Question: I'm confused as to what file formats are acceptable for SQLiteDatabase. I want to use my pre-existing database which I created in SQLite Database Browser. There are export options to an SQL, CSV, and text file. I've tried opening the file as a text file and SQL file in Notepad++, and all I see is a CREATE TABLE command with INSERTS (that I made through SQLite Database Browser). I've used these files with the code that has been referenced since 2009: <URL> but the code at that link is not working for me. The file either cannot be opened for copying, or it can be opened but once a query is attempted I get an error saying that "table name" no such table can be found.
Code:
'''
public class DatabaseHelper extends SQLiteOpenHelper {
public final static int DB_VERSION = 1;
public final static String DB_PATH = "/data/data/seattle.tourists/databases/";
public final static String DB_NAME = "attractioninfo";
Context myContext;
public DatabaseHelper(Context context ) {
super( context, DB_NAME, null, DB_VERSION );
myContext = context;
}
public void createDatabase() {
boolean dbExists = databaseExists();
if ( !dbExists ) {
this.getReadableDatabase();
try {
copyDatabase();
}
catch ( IOException e ) {
System.out.println( "copy database error" );
}
}
}
private boolean databaseExists() {
SQLiteDatabase checkDB = null;
try {
String myPath = DB_PATH + DB_NAME;
checkDB = SQLiteDatabase.openDatabase( myPath, null, SQLiteDatabase.OPEN_READONLY );
}
catch ( SQLiteException e ) {
System.out.println( "database does not exist" );
}
return checkDB != null ? true : false;
}
private void copyDatabase() throws IOException {
InputStream myInput = myContext.getAssets().open( DB_NAME );
String outFileName = DB_PATH + DB_NAME;
OutputStream myOutput = new FileOutputStream( outFileName );
byte [] buffer = new byte[ 1024 ];
int length;
while( ( length = myInput.read( buffer ) ) > 0 )
myOutput.write( buffer, 0, length );
myOutput.flush();
myOutput.close();
myInput.close();
}
public SQLiteDatabase openDatabase() throws SQLException {
// Open the database
String myPath = DB_PATH + DB_NAME;
if ( databaseExists() )
return SQLiteDatabase.openDatabase( myPath, null, SQLiteDatabase.NO_LOCALIZED_COLLATORS );
return null;
}
public synchronized void close() {
super.close();
}
@Override
public void onCreate(SQLiteDatabase db) {
// TODO Auto-generated method stub
}
@Override
public void onUpgrade(SQLiteDatabase db, int oldVersion, int newVersion) {
// TODO Auto-generated method stub
}
}
'''

btw, this is the content of my database file.
'''
BEGIN TRANSACTION;
CREATE TABLE ExtraInfo (commonName , hours , fare , website , summary );
INSERT INTO ExtraInfo VALUES('Alki Beach Park','4 am - 11:30 pm',-1,-1,'Enjoy the Seattle skyline, ride bikes, or fly kites at Alki Beach.');
INSERT INTO ExtraInfo VALUES('Bradner Gardens','4 am - 11:30 pm',-1,-1,'A 1.6-acre park in the Mt. Baker neighborhood of southeast Seattle. Enjoy a garden, p-patch, basketball court and more.');
INSERT INTO ExtraInfo VALUES('Experience Music Project','Hours vary by season. See website for details.','Range by age: $14 - $20',-1,'Experience music hands on! Explore music history and get creative in the interactive Sound Lab.');
INSERT INTO ExtraInfo VALUES('Japanese Garden','Hours vary by season. See website.','Varies. See website.','http://www.seattle.gov/parks/parkspaces/japanesegarden.htm','Located within the Washington Park Arboretum, this is a 3.5 acre formal garden designed and constructed under the supervision of world-renowned Japanese garden designer Juki Iida in 1960.');
INSERT INTO ExtraInfo VALUES('Katie Blacks Garden','4 am - 11:30 pm',-1,-1,'This historic landscape was originally created for Katie Black, an early Seattle settler. The community rallied to preserve it and has worked hard to remove blackberries and restore the garden.');
INSERT INTO ExtraInfo VALUES('Kubota Garden','6 am - 10 pm',-1,-1,'Hidden in South Seattle, Kubota Garden is a stunning 20 acre landscape that blends Japanese garden concepts with native Northwest plants.');
INSERT INTO ExtraInfo VALUES('Museum Of Flight','Daily 10 am - 5 pm.
Closed Thanksgiving and Christmas.','Adults $17
Seniors (65+) $14
Youth(5-17) $9
Children (4 and under) Free','http://www.museumofflight.org/','A museum dedicated to the history of air and space flight. Collection includes 150+ historically significant air- and spacecraft.');
INSERT INTO ExtraInfo VALUES('Pacific Science Center','Daily 9:45 am - 6 pm','Exhibits Admission
Adults(16-64) $16
Seniors(65+) $14
Youth(6-15) $11
Kids(3-5) $9',-1,'Explore science hands on through a variety of different exhibits such as "Dinosaurs: A Journey Through Time" or the "Science Playground".');
INSERT INTO ExtraInfo VALUES('Parsons Garden','6 am - 10 pm',-1,-1,'Formerly the family garden of Reginald H. Parsons, the park was given to the City in 1956 by the family''s children. Often used for ceremonies, this mall but lovely garden is a hidden gem on Queen Anne''s south slope.');
INSERT INTO ExtraInfo VALUES('Science Fiction Museum','Hours vary by season. See website for details.','Range by age: $14 - $20',-1,'Explore science fiction through film and literature at the Science Fiction Museum. Browse the exhibits'' large collection of film and TV props and memorabilia, as well as books.');
INSERT INTO ExtraInfo VALUES('Seattle Aquarium','Daily 9:30 am - 5 pm
Thanksgiving and Christmas Day 9:30 am - 3 pm
Christmas Day Closed','Adults (13+) $19.95
Youth(4-12) $13.95
Child(3 & under) Free','http://www.seattleaquarium.org/','Come see a variety of cute and strange aquatic creatures!');
INSERT INTO ExtraInfo VALUES('Seattle Childrens Theatre',-1,-1,-1,'Seattle Children''s Theatre provides children of all ages access to professional theatre, with a focus on new works, and theatre education.');
INSERT INTO ExtraInfo VALUES('Volunteer Park Conservatory','6 am - 10 pm',-1,-1,'Located in the heart of Seattle, Volunteer Park is home to the Volunteer Park Conservatory, Seattle Asian Art Museum, Puget Sound and downtown views, and more.');
INSERT INTO ExtraInfo VALUES('Washington Park Arboretum','Dawn to Dusk',-1,-1,'Managed by the UW and City of Seattle, this 230 acre arboretum has a dynamic assortment of plants found nowhere else.');
INSERT INTO ExtraInfo VALUES('Woodland Park Zoo Rose Garden','4 am - 11:30 pm',-1,-1,'A multipurpose park and recreation space southwest of Green Lake and north of the Fremont district. Ideal for picnics (reservable), BBQs, sports and recreation.');
COMMIT;
'''
This is why I asked about file format. I've opened other sql, sqlite files before and what I get is binary gibberish. What I have here is a simple CREATE TABLE command.
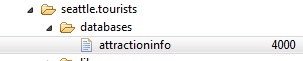
Answer: I made changes to two things. Using the CREATE_IF_NECESSARY flag for SQLite.openDatabase(...) and I realized I had the wrong file format. I was exporting to SQL or TXT instead of using the saved file when using the database browser.